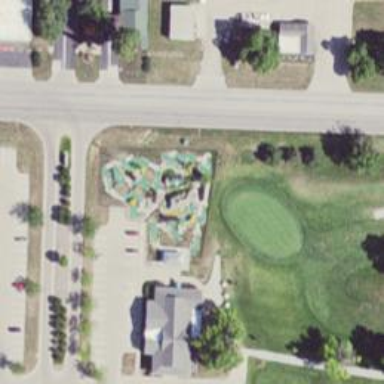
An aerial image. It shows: Miniature golf leisure land.